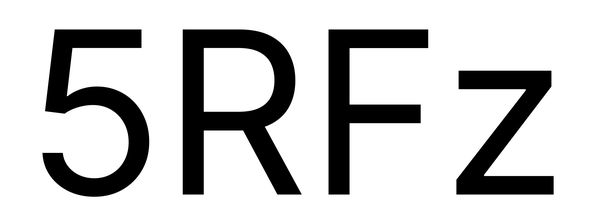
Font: Inter_Regular